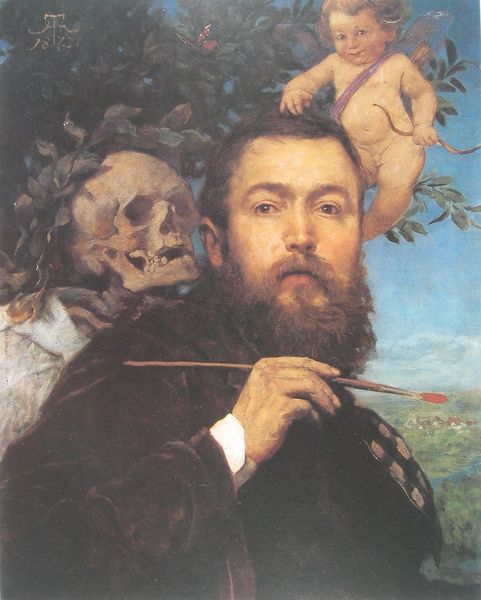
Titel: Selbstbildnis mit Amor und Tod
Künstler: Hans Thoma
Standort: Karlsruhe
Institution: Staatliche Kunsthalle
Schlagwörter: baum, blau, blätter, gemälde, hand, himmel, kopf, laub, mann, nackt, umhang, wasser, weiß, fluss, grün, landschaft, sitzen, stadt, äste, braun, finger, haar, hintergrund, licht, nase, stirn, blick, rot, tuch, schleife, anzug, bart, jacke, arm, augen, bärtig, falten, gesicht, halten, samt, schädel, tod, tot, vollbart, bildnis, hände, portrait, porträt, signatur, öl, natur, busch, wiesen, haare, mantel, kind, frontal, schulter, tal, fliegen, engel, putte, putto, liebe, bogen, ort, dorf, farbe, violett, klein, ausdruck, dick, jugendstil, ernst, artiste, barbe, halstuch, poete, maler, muse, selbstporträt, punkte, knochen, vanitas, village, memento mori, nature morte, gepunktet, schweben, künstler, baun, augenhöhlen, selbstbildnis, flüstern, kittel, manschette, scherpe, kranz, lorbeer, lorbeerkranz, palette, pinsel, tizian, schmetterling, selbstportrait, gebiss, skelett, totenkopf, thoma, teufel, wach, böcklin, eros, rouge, augenbraun, hans, dürer, peintre, amor, totenschädel, mort, köcher, arnold, pfeil, arnold böcklin, arbre, paysage, horizon, pfeile, amour, cupido, armor, gerippe, skellett, händchen, arc, überrascht, hans thoma, ange, putti, erschrocken, toto, buste, arbuste, zwige, courbet, skellet, feuilles, flèche, dunekl, altdorfer, erot, angelot, zahnlos, autoportrait, vanité, tête, feuille, cupidon, temps, selbstprotrait, auto, signe, pinceau, cuopido, selbstbidnis, squelette, totemkopf, to, amur, künstler und tod, crane, laurier, totenschäde, pindel, jabot, tête de mort, poet, ecourbet, carcois